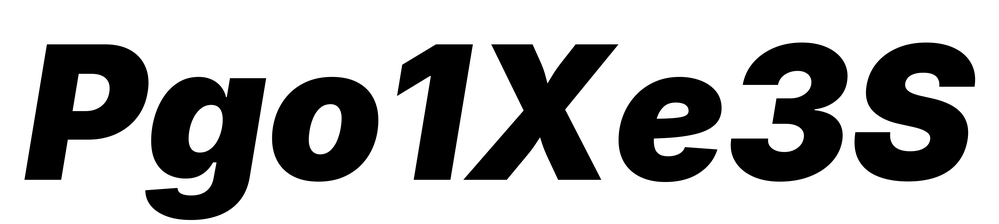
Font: Inter-Italic_Black_Italic